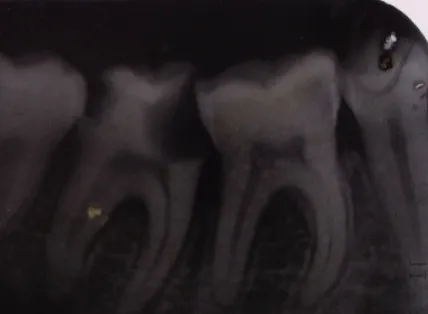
Well defined radiolucency circumscribing the apex of the tooth root mesial and distal 4.7 and radiolucency area at furcation with demineralization of interradicular septum.
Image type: radiology (x_ray)